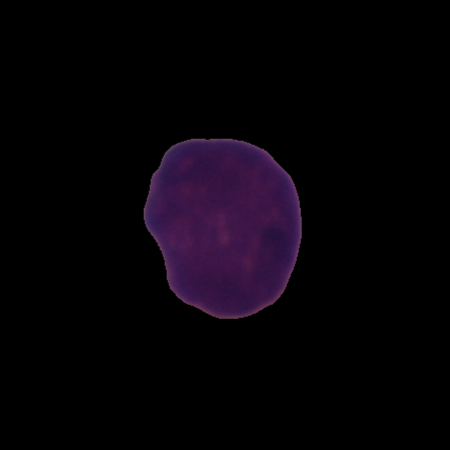
Label: healthy